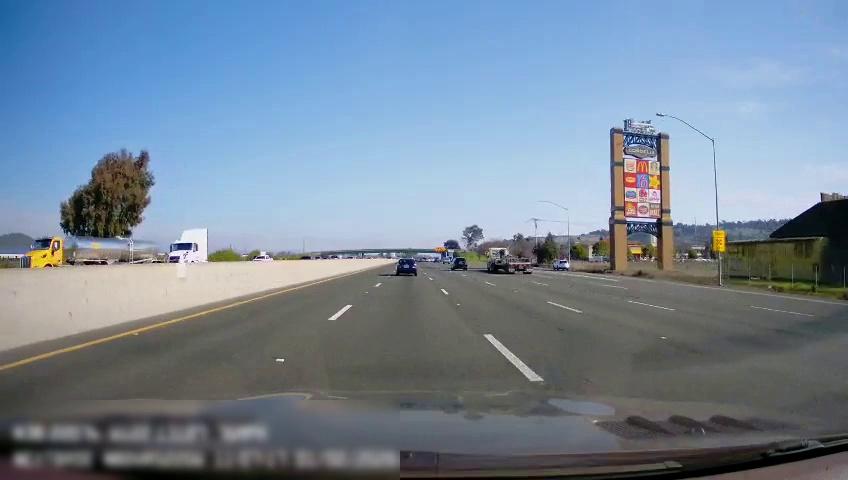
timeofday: Day
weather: Sunny
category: Drivable Space
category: Vehicles | Car
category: Vehicles | SUV
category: Vehicles | Other LV
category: Vehicles | SUV
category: Vehicles | Other LV
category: Vehicles | Other LV
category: Vehicles | Truck
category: Lanes | Current Lane
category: Lanes | Alternate Lane
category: Lanes | Current Lane
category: Lanes | Alternate Lane
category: Lanes | Alternate Lane
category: Lanes | Alternate Lane
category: Lanes | Alternate Lane
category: Traffic | Signs
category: Traffic | Signs